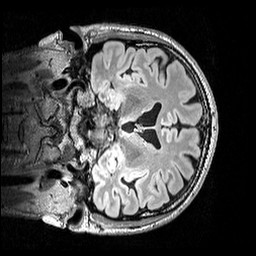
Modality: FLAIR
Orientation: coronal
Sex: male
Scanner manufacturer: siemens
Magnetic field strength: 3 T
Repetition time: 5 s
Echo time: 0.395 s